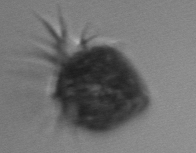
Label: Ciliophora